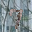
Label: 7